Brain MRI, t1w sequence, axial 2D slice.
Patient: age 33, sex F, weight 78 kg, height 1.78 m
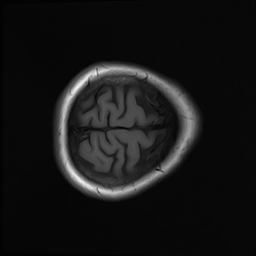